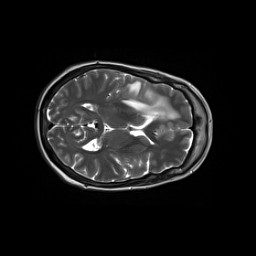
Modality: T2w
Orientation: axial
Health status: ill
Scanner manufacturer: siemens
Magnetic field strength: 3 T
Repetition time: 6.43 s
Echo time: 0.093 s